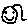
Label: smiley face